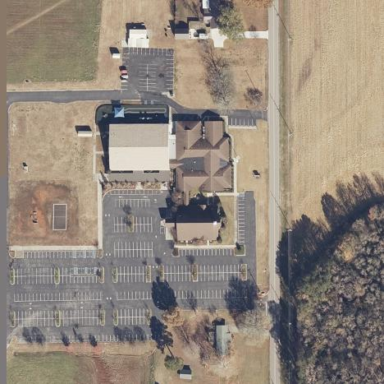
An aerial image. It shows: Building serving as place of worship.